Interaction volume radius: 5 \u00c5
Interaction volume height: 20 \u00c5
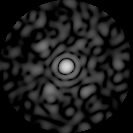
Disorder parameter: 0.8671